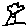
Label: tree